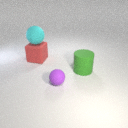
large green rubber cylinder behind small purple rubber sphere